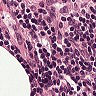
Metastatic tissue present: no